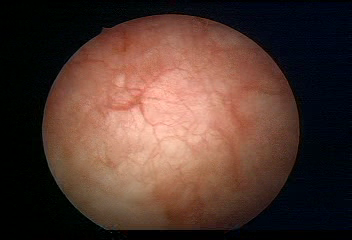
Modality: WLC
Class: Normal mucosa
Bladder cancer association: No